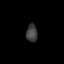
Tissue: skin
Cell type: Epithelial cells
Senescence score: 0.2405
Nuclear area (px): 198
Mean DAPI intensity: 61.687